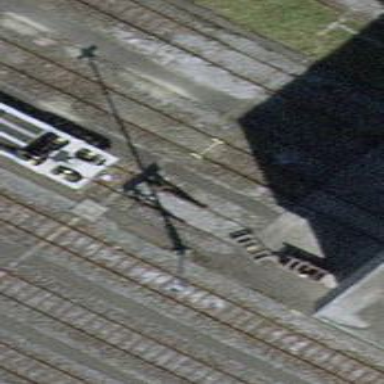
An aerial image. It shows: Railway buffer stop.